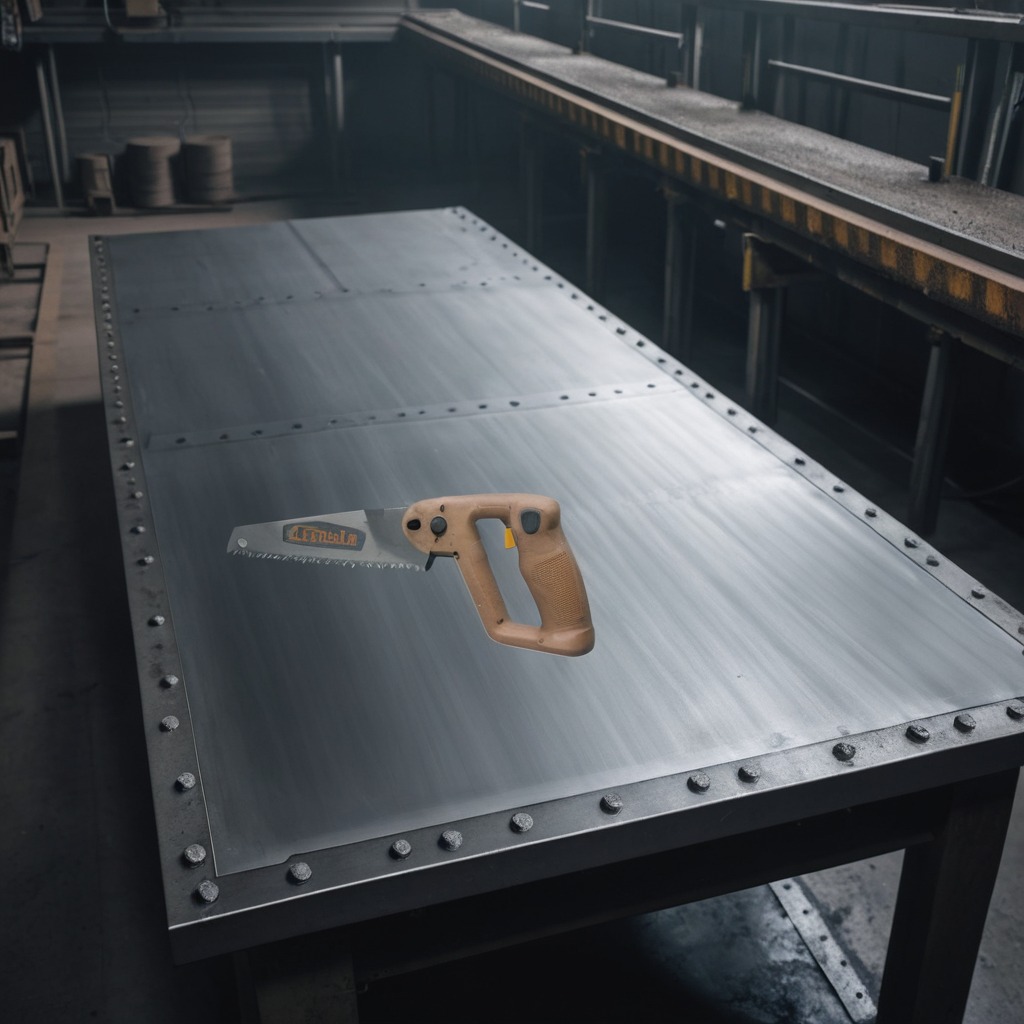
A metal saw is lying on the cold steel table in a mining workshop.